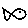
Label: fish